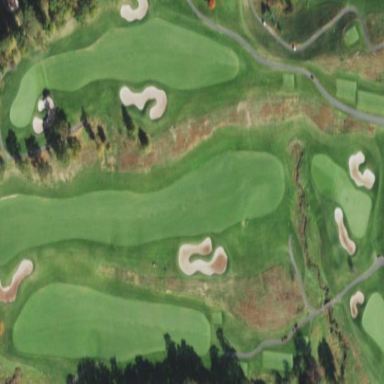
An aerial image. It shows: Golf course.